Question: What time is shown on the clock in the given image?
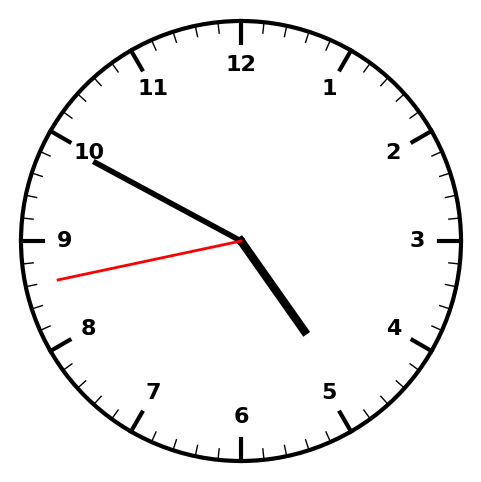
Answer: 04:49:43